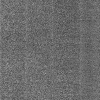
Atmospheric dust classification: dusty